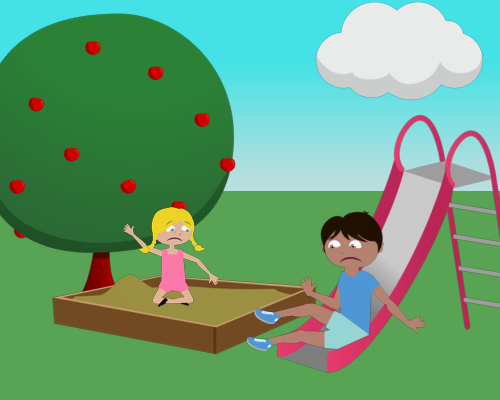
there is an apple tree to the left and a sandbox in front of that  in the box is a sat girl waving  to the upper right is a cloud and under a sad boy sliding down a slide